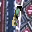
Label: 1